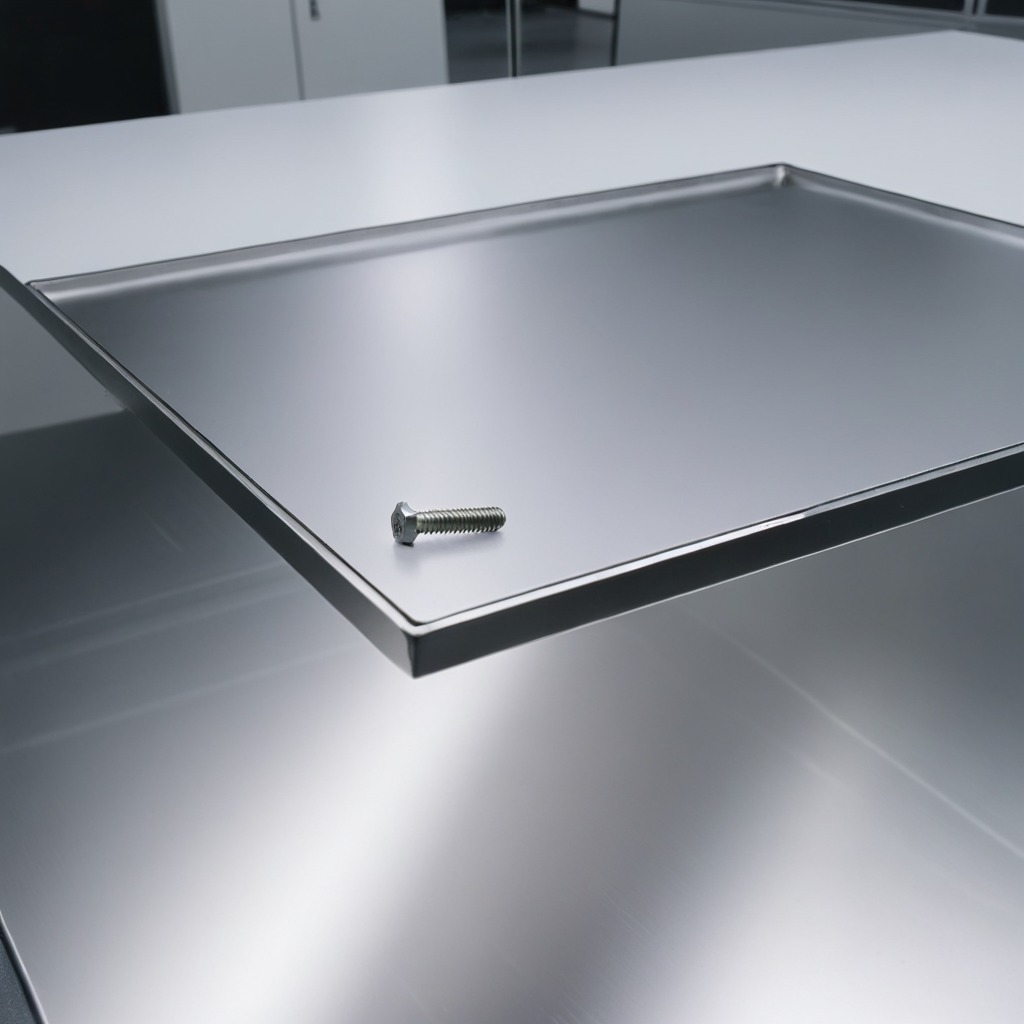
A metal screw is lying on a stainless steel table in a high-end prototyping lab.